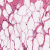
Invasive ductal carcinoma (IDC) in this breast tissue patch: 0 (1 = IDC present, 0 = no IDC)